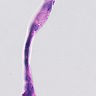
Metastatic tissue present: yes